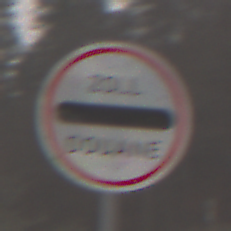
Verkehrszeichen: Zollstelle
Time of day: Midday
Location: Outdoor (Nature)
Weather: Overcast
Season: Winter
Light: Natural